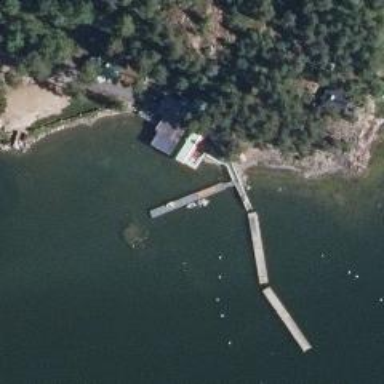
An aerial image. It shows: Commercial mooring pier.